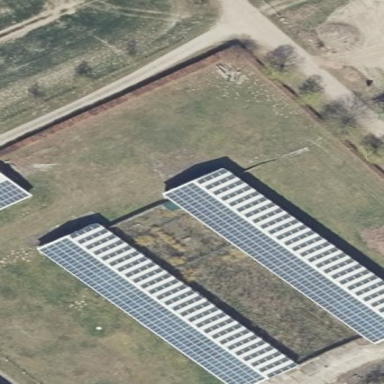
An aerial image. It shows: Building featuring small installation solar photovoltaic panel for electricity generation.